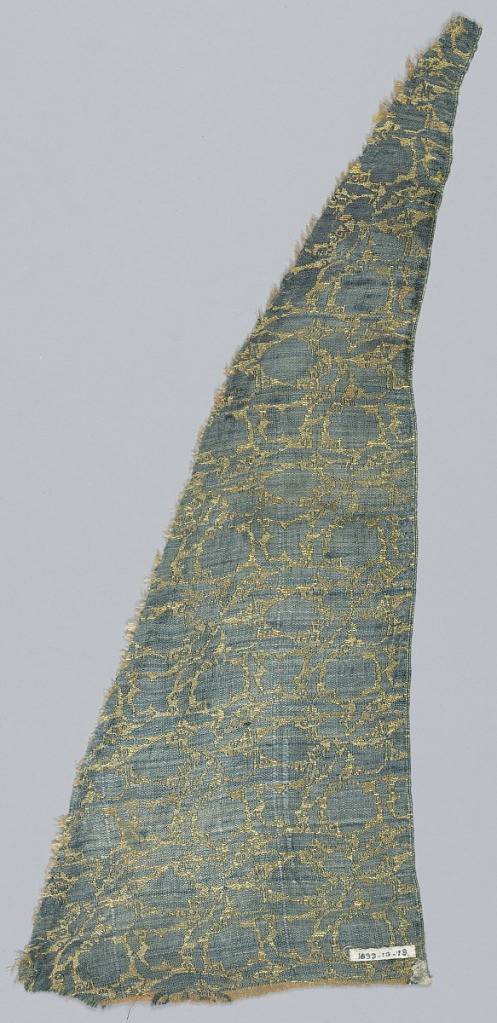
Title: Fragment
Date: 18th century
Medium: silk, metallic thread Technique: plain compound weave
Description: Blue silk ground with illegible design of closely-spaced, small-scale flowers in gold metallic weft. Right selvedge present. Triangular in shape.